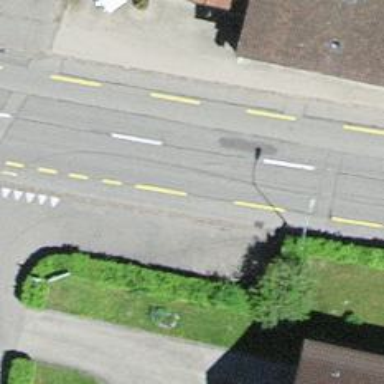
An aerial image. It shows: Public transport stop position.